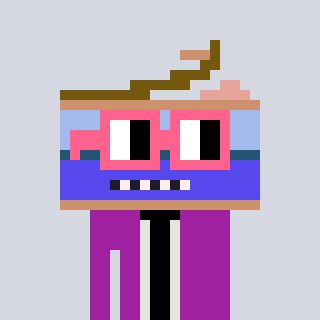
a pixel art character with square pink glasses, a canned ham-shaped head and a magenta-colored body on a cool background